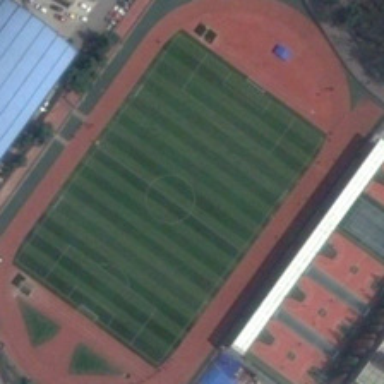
Four basketball fields are near a playground .